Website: home-depot
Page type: customer-info-address
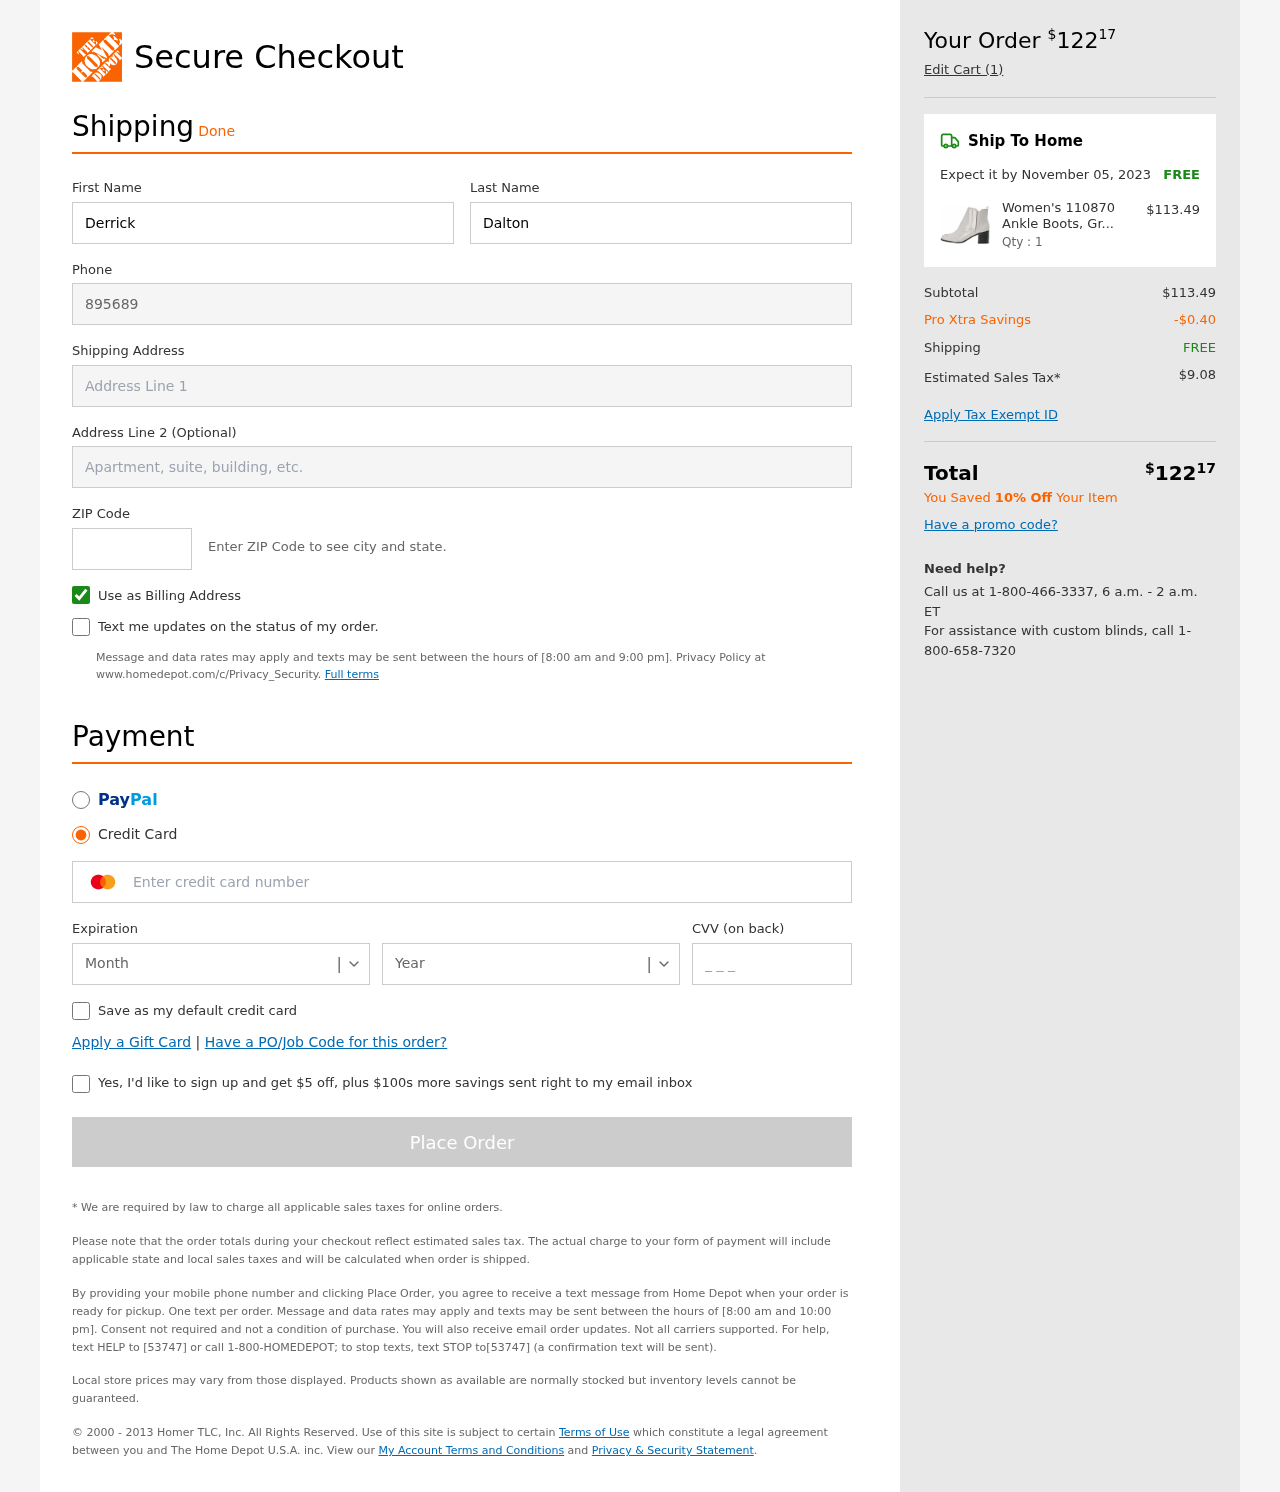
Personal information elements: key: PII_CARD_CVV
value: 231
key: PII_CARD_EXPIRY_MONTH
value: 04
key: PII_CARD_EXPIRY_YEAR
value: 26
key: PII_CARD_NUMBER
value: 2274 0408 3533 8147
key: PII_FIRSTNAME
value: Derrick
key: PII_LASTNAME
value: Dalton
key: PII_PHONE
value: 8956898787
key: PII_POSTCODE
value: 93865
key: PII_STREET
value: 352 Yvonne Falls Apt. 775
Product elements: key: PRODUCT1_NAME
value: Women's 110870 Ankle Boots, Grau Lt Grey, 8 US
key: PRODUCT1_PRICE
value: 113.49
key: PRODUCT1_QUANTITY
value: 1
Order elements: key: ORDER_TOTAL
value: $12217
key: ORDER_NUM_ITEMS
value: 1
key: ORDER_DELIVERY_DATE
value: November 05, 2023
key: ORDER_SHIPPING_COST
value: FREE
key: ORDER_SUBTOTAL
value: $113.49
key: ORDER_DISCOUNT
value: -$0.40
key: ORDER_SHIPPING_COST2
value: FREE
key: ORDER_TAX
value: $9.08
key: ORDER_TOTAL2
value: $12217
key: ORDER_SAVINGS_MESSAGE
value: You Saved 10% Off Your Item